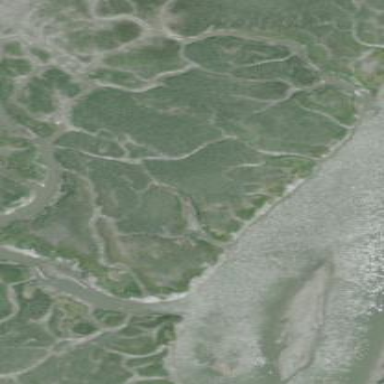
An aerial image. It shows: Saltmarsh wetland with tidal influence.